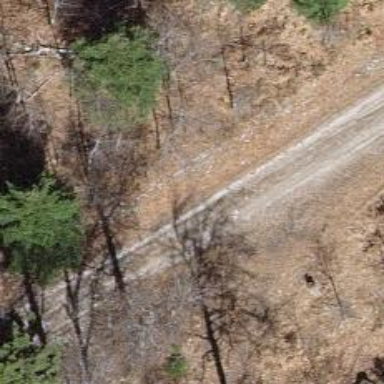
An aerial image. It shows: Path.